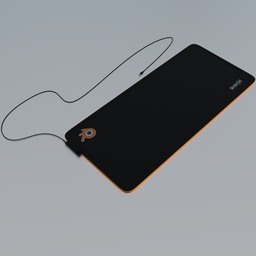
Label: electronics